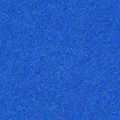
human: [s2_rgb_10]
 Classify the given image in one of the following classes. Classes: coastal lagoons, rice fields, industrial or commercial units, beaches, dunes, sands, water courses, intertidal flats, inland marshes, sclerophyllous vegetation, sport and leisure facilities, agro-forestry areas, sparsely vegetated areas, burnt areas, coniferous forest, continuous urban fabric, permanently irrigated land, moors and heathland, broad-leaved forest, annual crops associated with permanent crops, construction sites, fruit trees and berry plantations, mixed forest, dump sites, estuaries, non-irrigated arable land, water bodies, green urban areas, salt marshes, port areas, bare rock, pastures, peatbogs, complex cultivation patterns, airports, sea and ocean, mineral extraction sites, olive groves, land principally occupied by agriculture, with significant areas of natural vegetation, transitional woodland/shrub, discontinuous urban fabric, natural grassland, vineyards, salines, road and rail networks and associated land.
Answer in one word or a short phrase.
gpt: sea and ocean